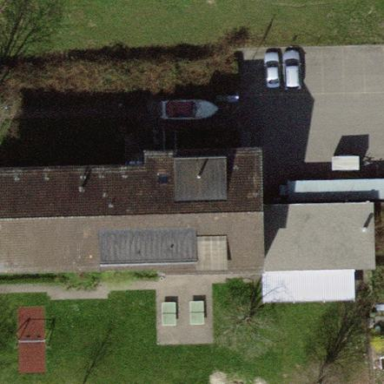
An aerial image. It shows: Hostel building.